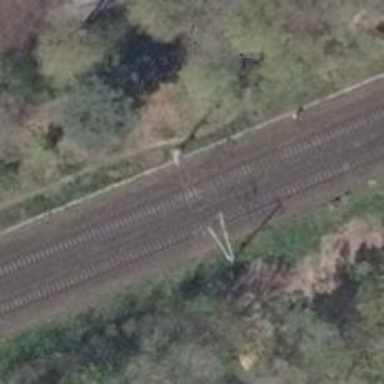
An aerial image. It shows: Milestone along the railway track with catenary mast.